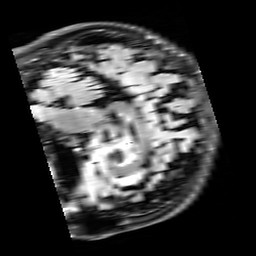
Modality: FLAIR
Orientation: sagittal
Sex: male
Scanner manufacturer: siemens
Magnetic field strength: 3 T
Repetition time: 10 s
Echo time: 0.09 s